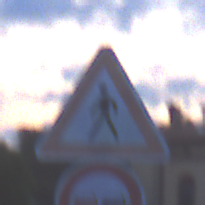
Verkehrszeichen: FussgaengerRechts
Zusatzzeichen unten: Ueberholverbot
Umgebung: Outdoor, Urban
Tageszeit: Dawn
Wetter: PartlyCloudy
Licht: Natural
Jahreszeit: NotSpecified
Kontrast: LowContrast